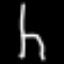
Label: chair